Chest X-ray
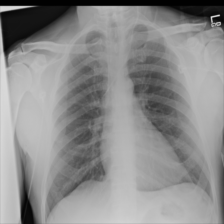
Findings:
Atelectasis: negative
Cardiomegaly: negative
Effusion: negative
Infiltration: negative
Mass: negative
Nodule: negative
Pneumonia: negative
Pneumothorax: negative
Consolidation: negative
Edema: negative
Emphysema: negative
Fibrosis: negative
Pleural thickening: negative
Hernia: negative